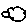
Label: cloud